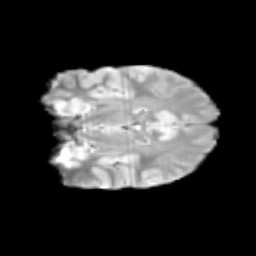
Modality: T2w
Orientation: coronal
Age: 10
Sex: female
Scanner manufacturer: siemens
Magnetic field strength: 3 T
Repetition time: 3.8 s
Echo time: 0.07 s